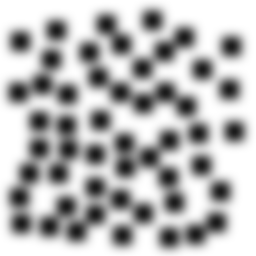
Squares: 52
Triangles: 0
Stars: 0
Total shapes: 52